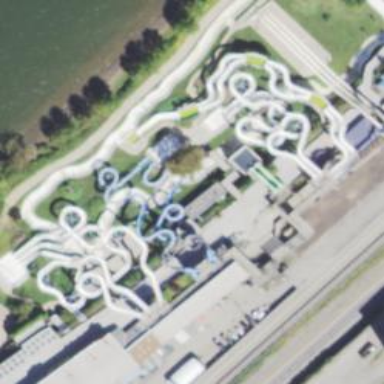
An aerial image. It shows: Canal featuring water slide attraction.